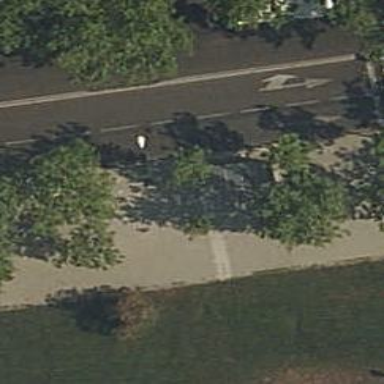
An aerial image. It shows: Bus stop with platform for public transport.